Brain MRI study timepoint: preop
T1CE (contrast-enhanced T1) slice:
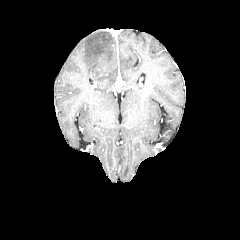
T2-FLAIR slice:
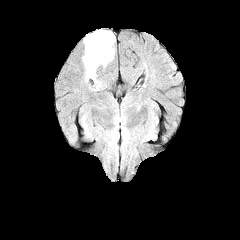